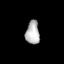
Tissue: lung
Cell type: Epithelial cells
Senescence score: 0.1945
Nuclear area (px): 317
Mean DAPI intensity: 179.792